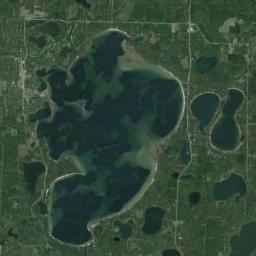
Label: lake